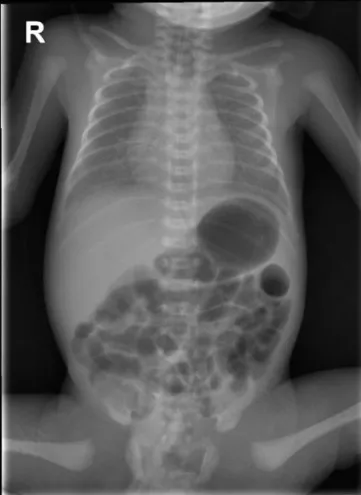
Chest radiograph showed bilateral ground glass appearance with bilateral haziness and good lung volume.
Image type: radiology (x_ray)